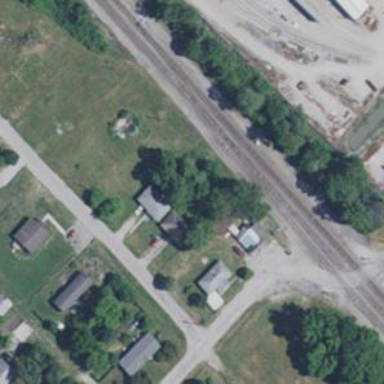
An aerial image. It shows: Railway siding for service.